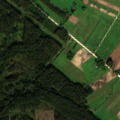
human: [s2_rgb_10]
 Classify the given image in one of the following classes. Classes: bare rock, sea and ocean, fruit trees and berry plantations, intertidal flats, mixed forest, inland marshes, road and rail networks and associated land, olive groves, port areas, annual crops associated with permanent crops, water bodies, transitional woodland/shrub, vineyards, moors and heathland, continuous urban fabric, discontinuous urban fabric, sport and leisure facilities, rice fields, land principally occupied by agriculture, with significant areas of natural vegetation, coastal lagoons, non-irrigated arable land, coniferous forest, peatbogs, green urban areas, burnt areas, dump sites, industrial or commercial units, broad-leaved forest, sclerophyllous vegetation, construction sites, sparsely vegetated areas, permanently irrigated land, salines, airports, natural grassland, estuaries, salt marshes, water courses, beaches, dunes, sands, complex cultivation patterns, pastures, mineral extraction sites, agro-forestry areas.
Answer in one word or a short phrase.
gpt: complex cultivation patterns, coniferous forest, mixed forest, transitional woodland/shrub